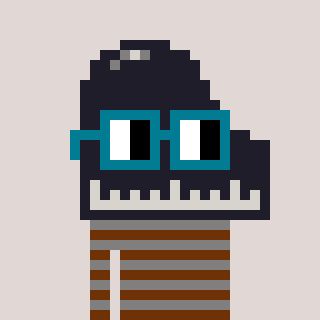
a pixel art character with square dark green glasses, a piano-shaped head and a bluegrey-colored body on a warm background